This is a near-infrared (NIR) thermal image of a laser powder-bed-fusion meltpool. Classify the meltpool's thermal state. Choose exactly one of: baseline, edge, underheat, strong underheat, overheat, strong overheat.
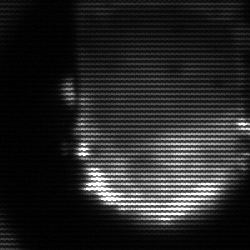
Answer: baseline